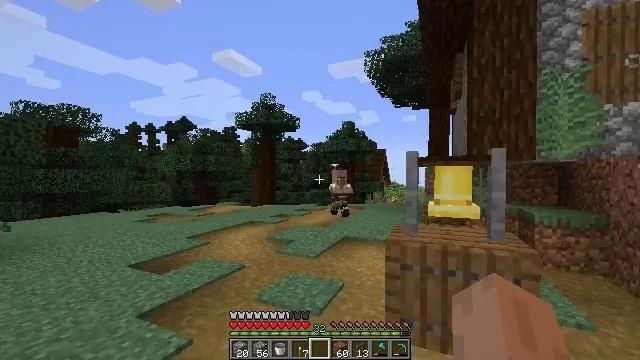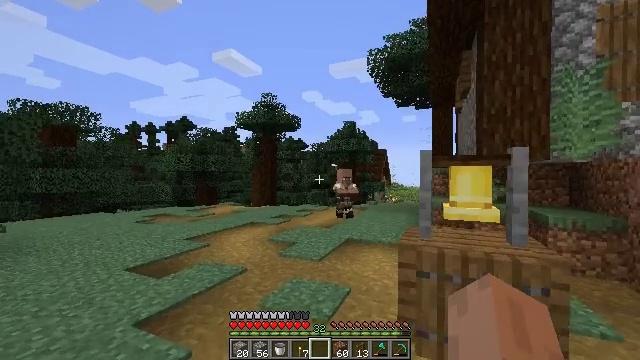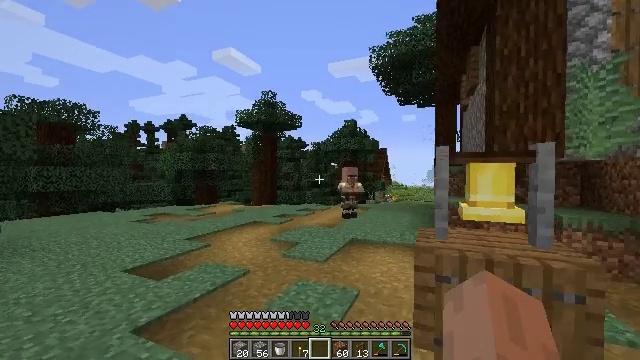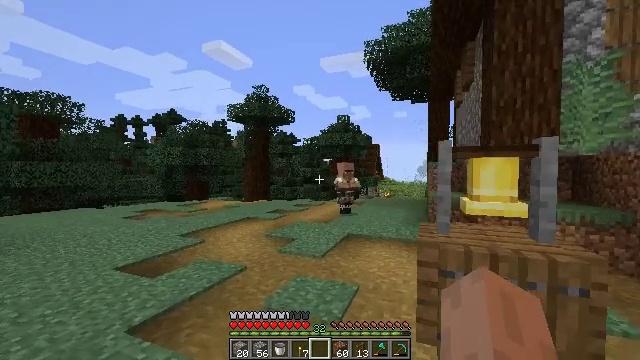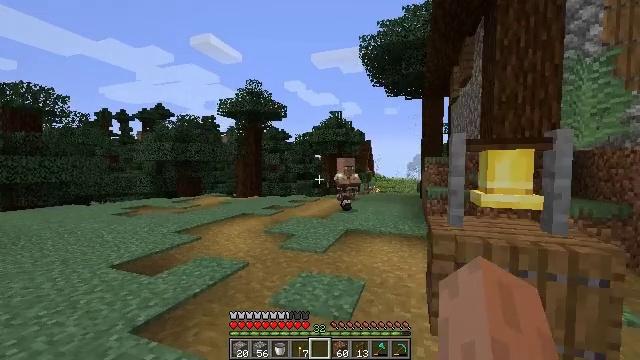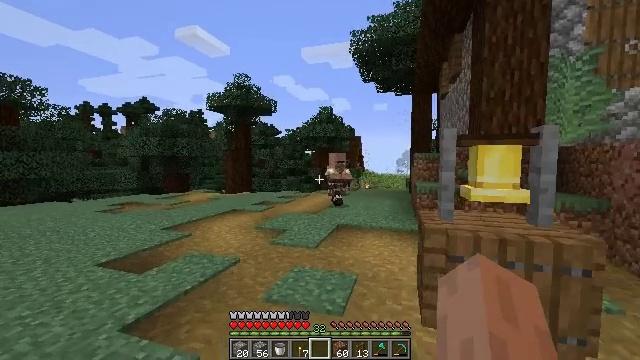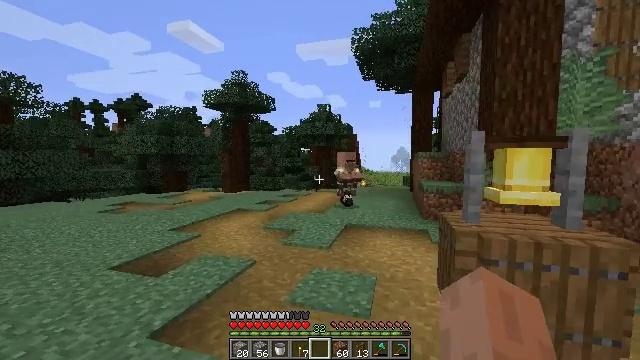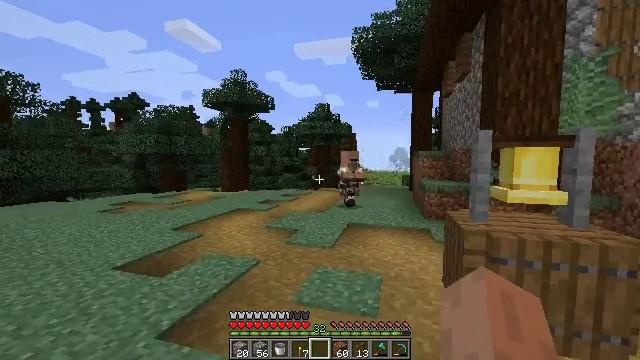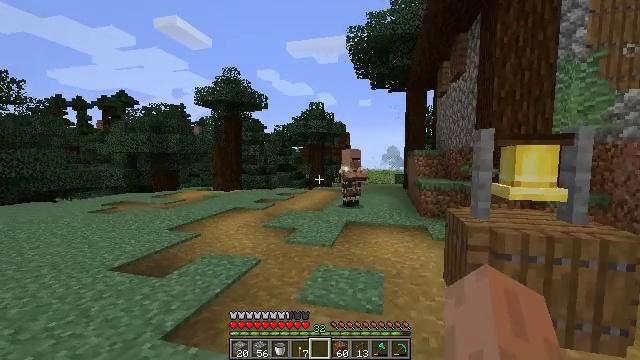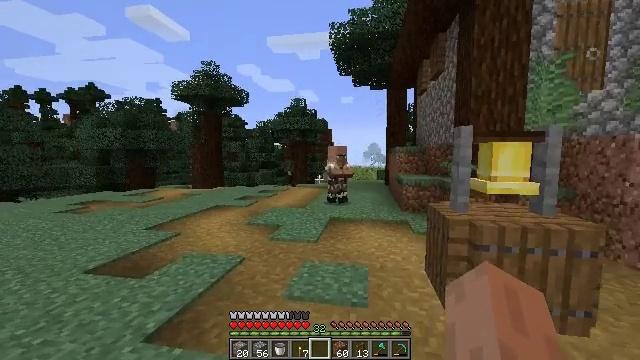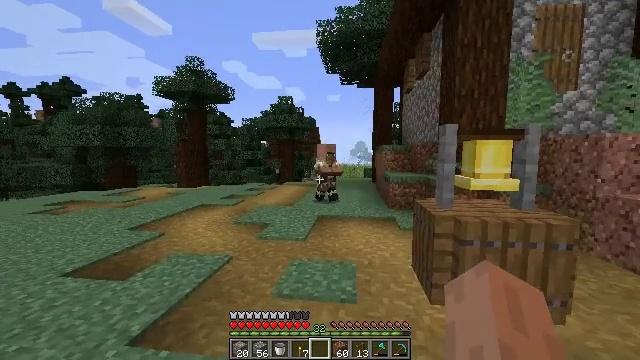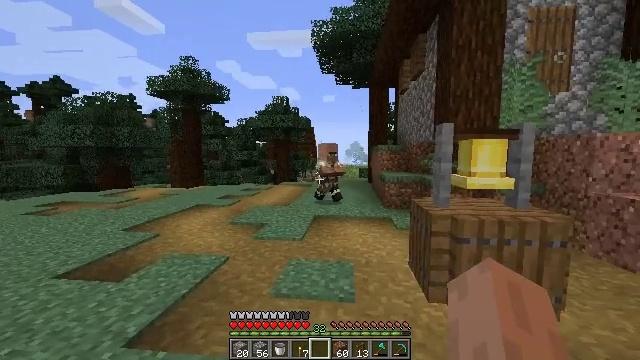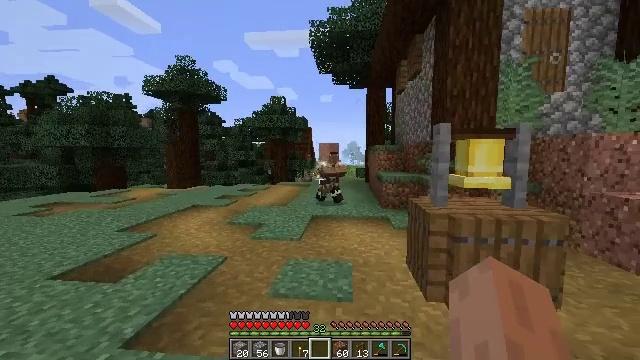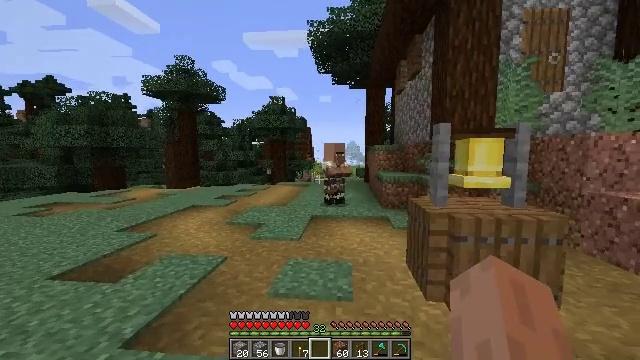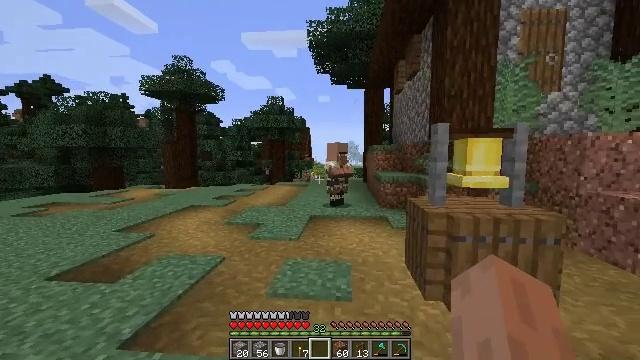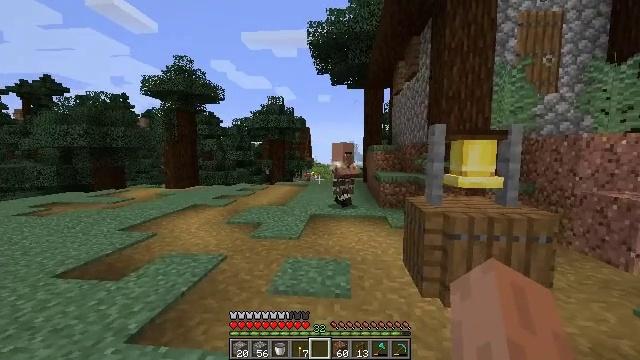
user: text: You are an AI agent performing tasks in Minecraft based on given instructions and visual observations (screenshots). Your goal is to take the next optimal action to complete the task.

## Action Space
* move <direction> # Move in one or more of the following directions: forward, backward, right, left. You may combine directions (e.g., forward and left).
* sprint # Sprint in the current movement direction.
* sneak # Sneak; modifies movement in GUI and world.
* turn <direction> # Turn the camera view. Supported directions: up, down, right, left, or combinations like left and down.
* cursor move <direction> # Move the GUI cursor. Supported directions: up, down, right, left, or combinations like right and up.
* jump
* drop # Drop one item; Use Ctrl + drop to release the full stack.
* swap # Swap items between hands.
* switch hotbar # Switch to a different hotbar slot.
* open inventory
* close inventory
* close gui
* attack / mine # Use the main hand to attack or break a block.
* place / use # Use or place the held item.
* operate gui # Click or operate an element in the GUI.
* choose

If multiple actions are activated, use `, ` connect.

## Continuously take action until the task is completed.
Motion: motion action
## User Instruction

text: Break the composter to recycle it.
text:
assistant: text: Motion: move forward and move left
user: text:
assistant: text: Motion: move forward and move left
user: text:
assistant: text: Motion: move left, turn right and down
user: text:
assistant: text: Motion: move left, turn right
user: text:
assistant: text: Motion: move left, turn right
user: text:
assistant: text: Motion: move left, turn right
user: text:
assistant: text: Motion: no_op
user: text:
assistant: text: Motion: turn right
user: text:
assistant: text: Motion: turn right
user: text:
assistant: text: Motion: turn right
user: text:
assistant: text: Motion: turn right
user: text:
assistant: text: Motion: no_op
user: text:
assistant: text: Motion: no_op
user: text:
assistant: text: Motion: no_op
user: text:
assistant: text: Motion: move back
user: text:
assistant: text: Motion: move back
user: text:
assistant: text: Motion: move back
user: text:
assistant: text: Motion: move back
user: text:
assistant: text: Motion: no_op
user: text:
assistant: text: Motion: no_op
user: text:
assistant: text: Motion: no_op
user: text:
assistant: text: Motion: no_op
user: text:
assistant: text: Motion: no_op
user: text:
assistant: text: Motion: no_op
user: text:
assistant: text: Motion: no_op
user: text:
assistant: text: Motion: turn right
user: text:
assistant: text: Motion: turn right
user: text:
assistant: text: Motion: turn right
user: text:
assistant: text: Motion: turn right
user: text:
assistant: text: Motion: turn right